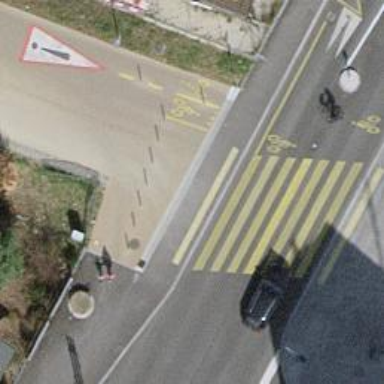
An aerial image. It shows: Asphalt cycleway for cyclists.